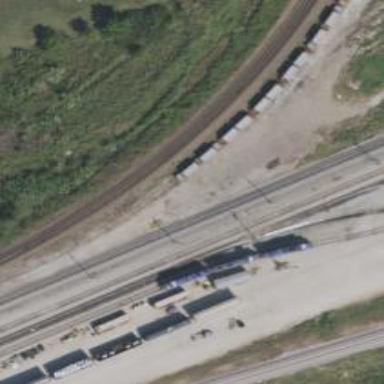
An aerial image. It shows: Railway siding with rails.